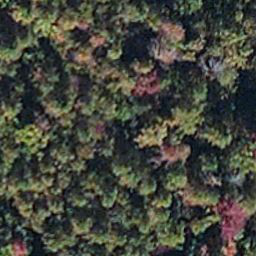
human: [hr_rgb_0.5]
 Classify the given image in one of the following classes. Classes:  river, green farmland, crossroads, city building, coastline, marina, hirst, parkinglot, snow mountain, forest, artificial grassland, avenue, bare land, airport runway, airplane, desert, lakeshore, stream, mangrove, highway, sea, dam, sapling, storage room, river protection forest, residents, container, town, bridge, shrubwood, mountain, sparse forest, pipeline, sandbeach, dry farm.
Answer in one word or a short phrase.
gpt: mangrove